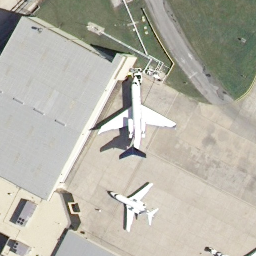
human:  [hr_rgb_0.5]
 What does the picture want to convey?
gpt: airplane